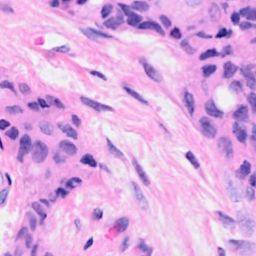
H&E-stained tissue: Breast